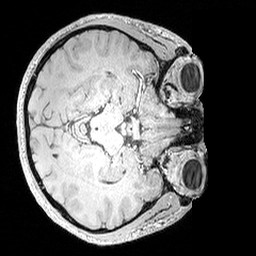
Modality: MP2RAGE
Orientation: axial
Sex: male
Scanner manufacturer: siemens
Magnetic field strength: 3 T
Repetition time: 5 s
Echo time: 0.00292 s